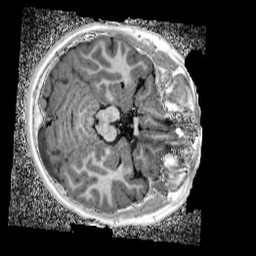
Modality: UNIT1_denoised
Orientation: axial
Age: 11
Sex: female
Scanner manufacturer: siemens
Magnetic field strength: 3 T
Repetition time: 4 s
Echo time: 0.00299 s